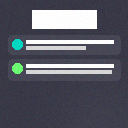
Screen state: on